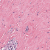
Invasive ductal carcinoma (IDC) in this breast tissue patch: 0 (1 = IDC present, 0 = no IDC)